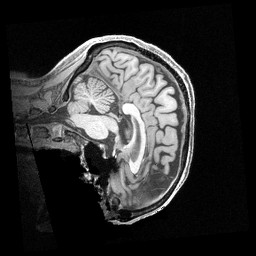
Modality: T1w
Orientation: sagittal
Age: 72
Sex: male
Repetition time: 2.4 s
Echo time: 0.00222 s